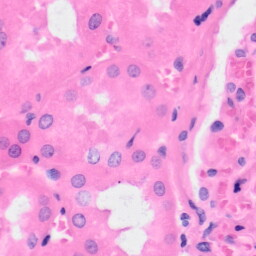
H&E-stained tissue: Kidney